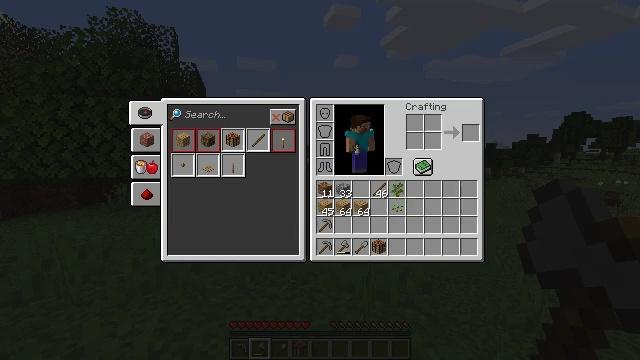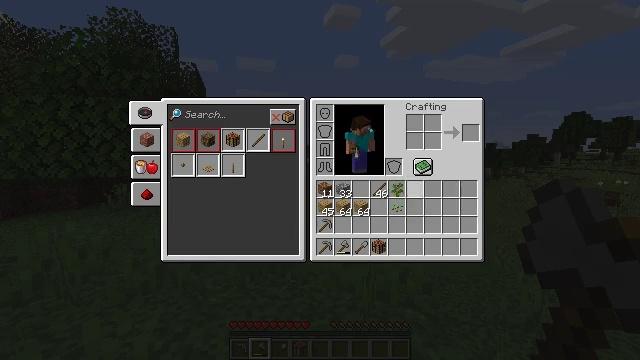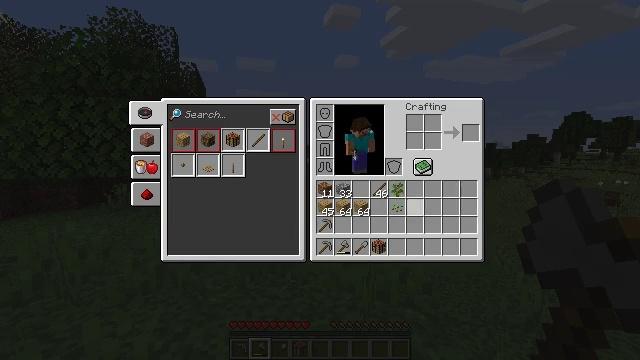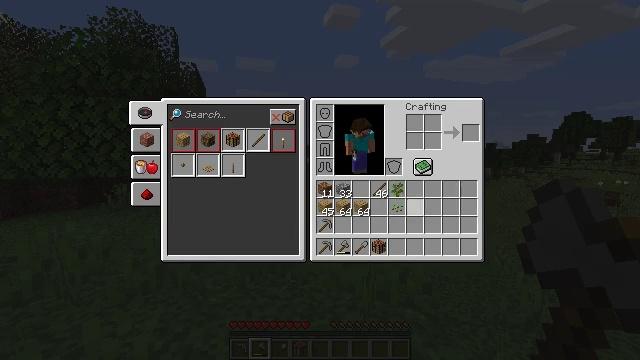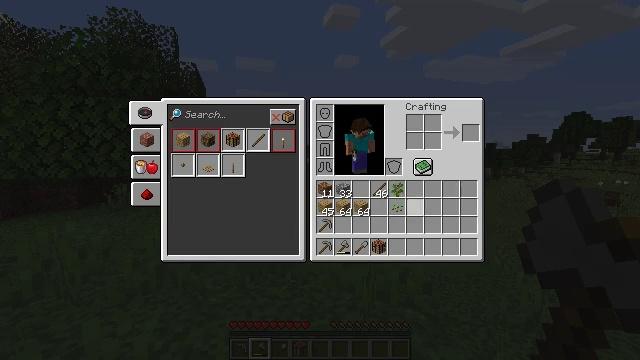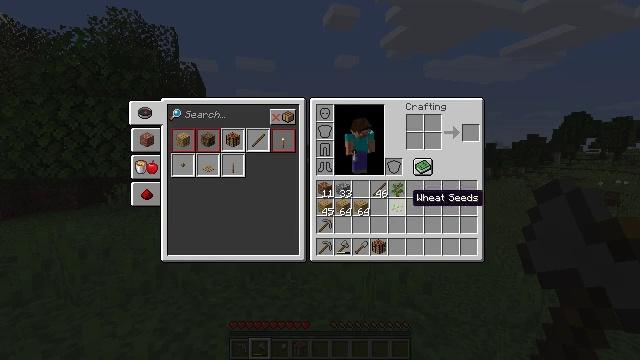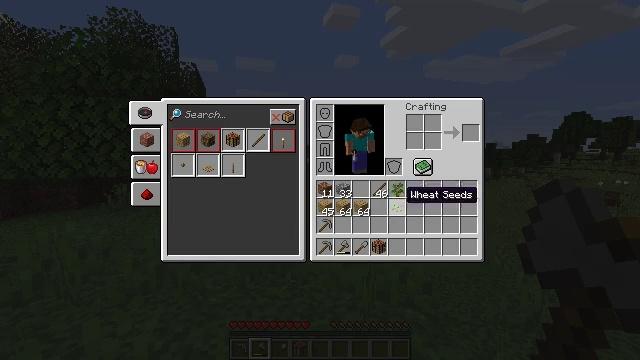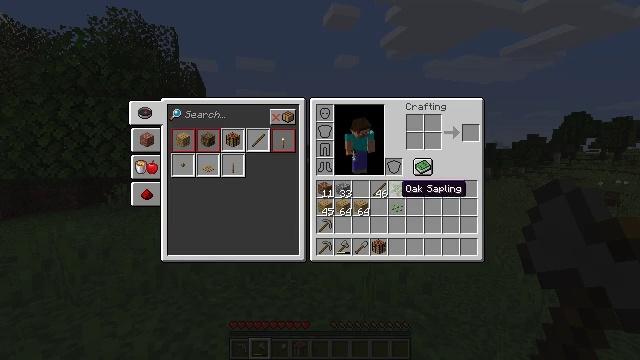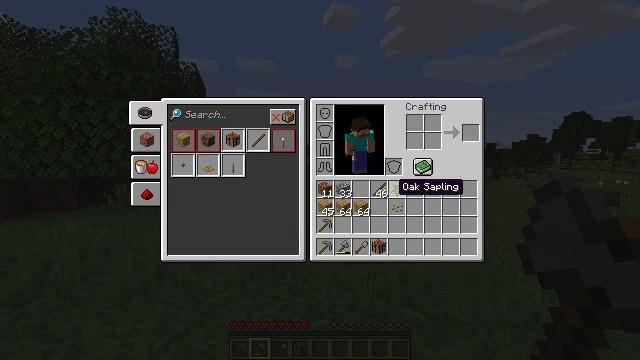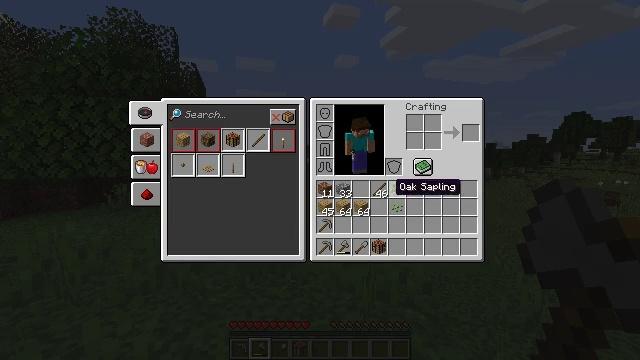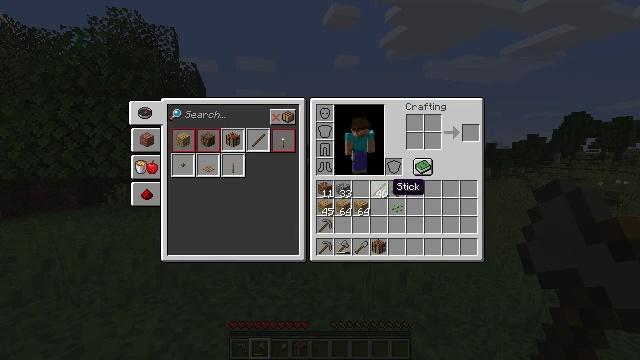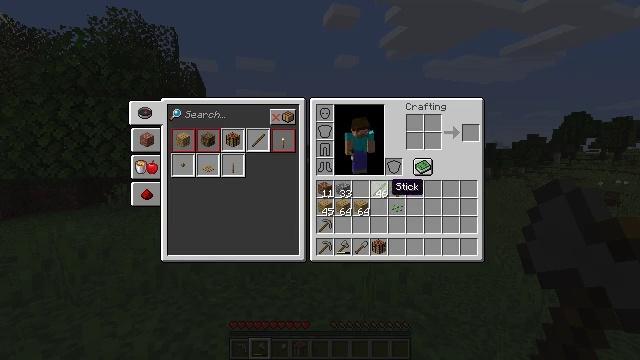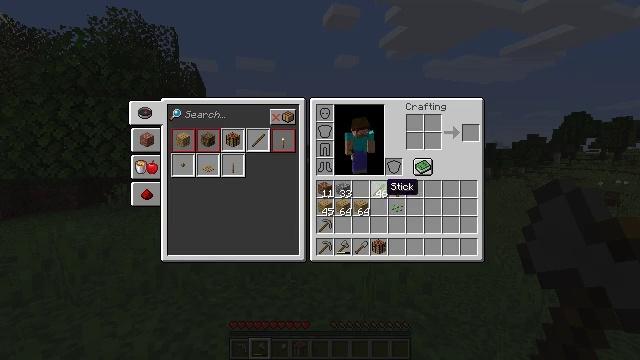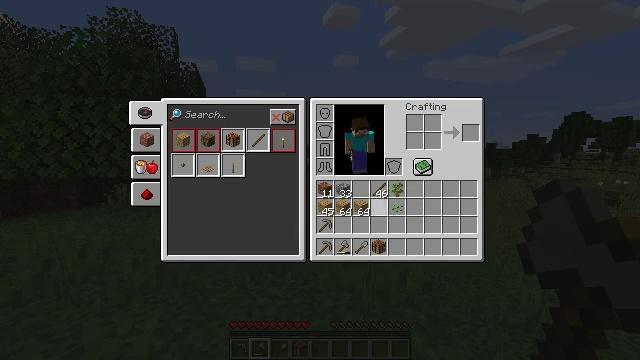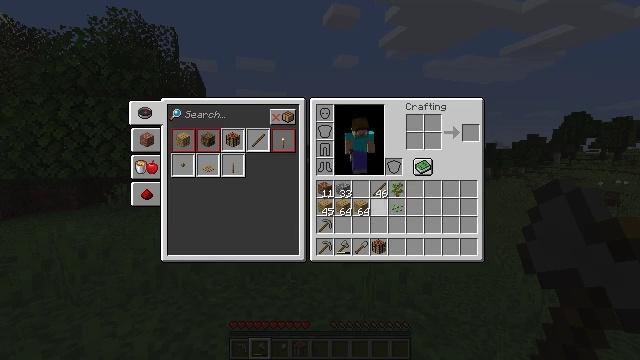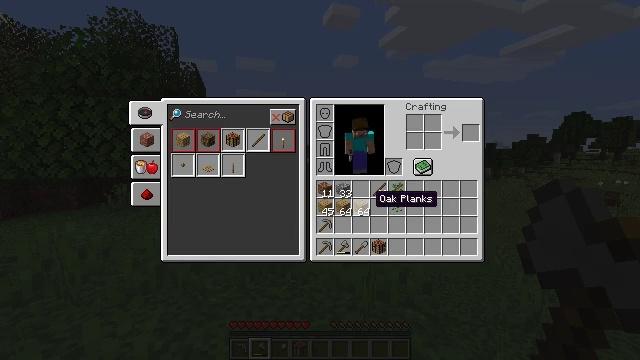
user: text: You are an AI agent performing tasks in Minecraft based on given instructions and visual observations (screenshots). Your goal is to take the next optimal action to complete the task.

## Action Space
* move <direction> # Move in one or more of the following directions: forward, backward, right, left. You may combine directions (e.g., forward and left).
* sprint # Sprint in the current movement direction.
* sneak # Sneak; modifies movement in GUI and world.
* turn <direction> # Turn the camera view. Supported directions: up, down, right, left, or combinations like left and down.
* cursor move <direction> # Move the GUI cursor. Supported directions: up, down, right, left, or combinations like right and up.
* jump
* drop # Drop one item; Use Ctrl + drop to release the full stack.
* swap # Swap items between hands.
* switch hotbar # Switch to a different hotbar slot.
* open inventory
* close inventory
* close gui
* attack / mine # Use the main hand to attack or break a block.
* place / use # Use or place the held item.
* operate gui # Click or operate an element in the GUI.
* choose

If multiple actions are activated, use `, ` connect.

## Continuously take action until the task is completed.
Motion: motion action
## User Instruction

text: Harvest tall grass for seeds.
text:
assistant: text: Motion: cursor move left and down, open gui
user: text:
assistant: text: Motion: cursor move down
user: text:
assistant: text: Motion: no_op
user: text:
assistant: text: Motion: no_op
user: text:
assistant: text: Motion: no_op
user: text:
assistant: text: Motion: no_op
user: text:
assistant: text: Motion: no_op
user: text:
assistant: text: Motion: no_op
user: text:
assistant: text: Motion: no_op
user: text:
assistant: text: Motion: no_op
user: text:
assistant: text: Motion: no_op
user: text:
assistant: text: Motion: no_op
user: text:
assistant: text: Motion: no_op
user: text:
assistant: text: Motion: no_op
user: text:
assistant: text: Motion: no_op
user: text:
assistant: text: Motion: no_op
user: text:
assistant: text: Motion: no_op
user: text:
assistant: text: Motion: no_op
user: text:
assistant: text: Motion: no_op
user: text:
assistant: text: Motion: no_op
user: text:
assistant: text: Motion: no_op
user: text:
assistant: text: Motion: no_op
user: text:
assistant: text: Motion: no_op
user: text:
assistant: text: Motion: cursor move left
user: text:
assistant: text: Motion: no_op
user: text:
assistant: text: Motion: no_op
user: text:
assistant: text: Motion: no_op
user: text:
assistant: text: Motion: no_op
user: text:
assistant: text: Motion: no_op
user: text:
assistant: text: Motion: no_op